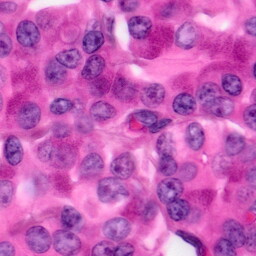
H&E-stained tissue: Pancreatic